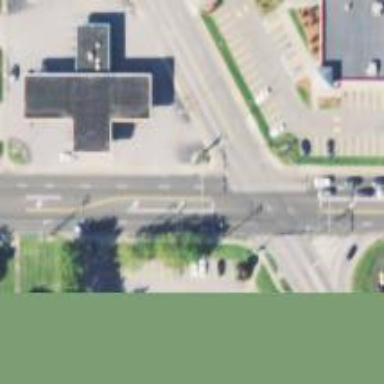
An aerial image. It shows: Unmarked crossing on the road.